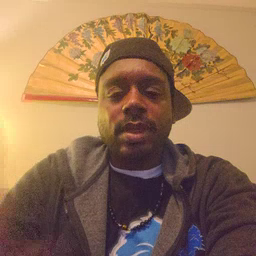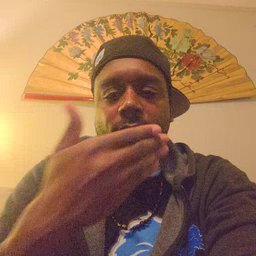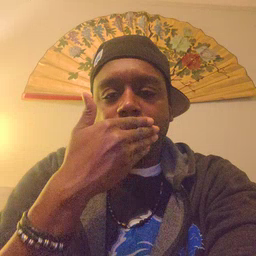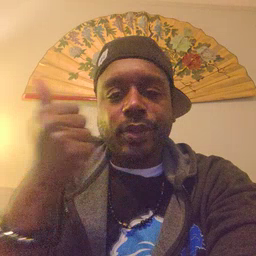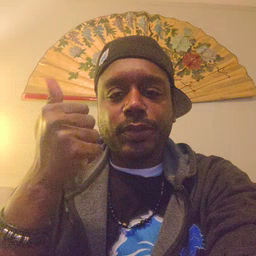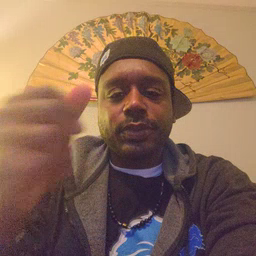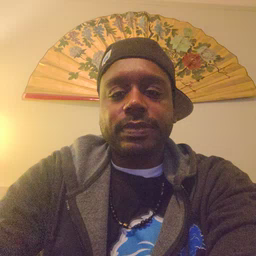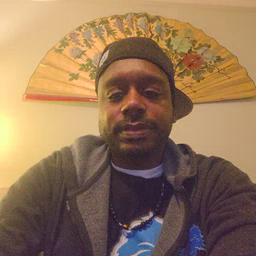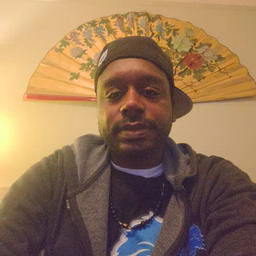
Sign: better